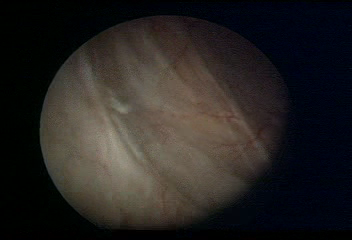
Modality: WLC
Class: Normal mucosa
Bladder cancer association: No